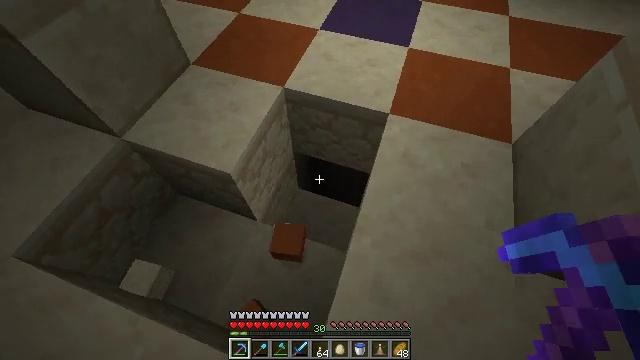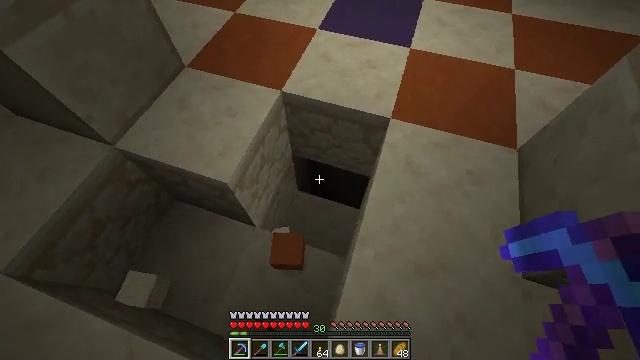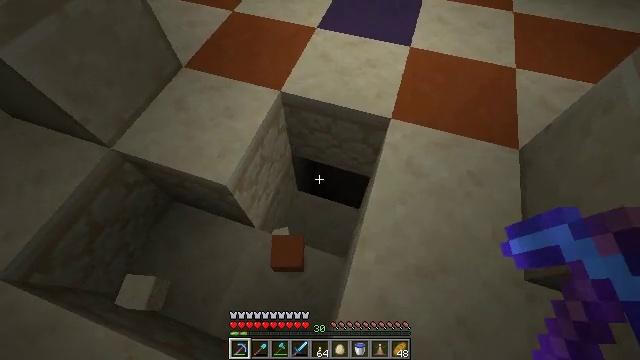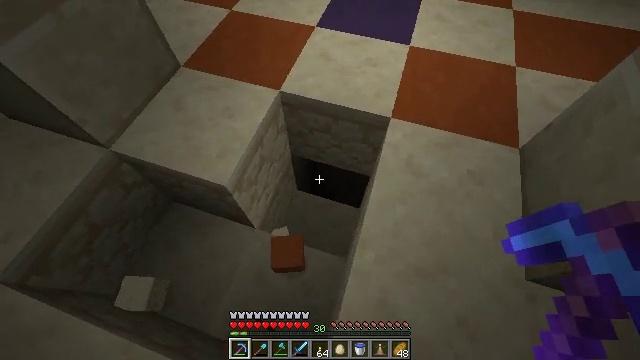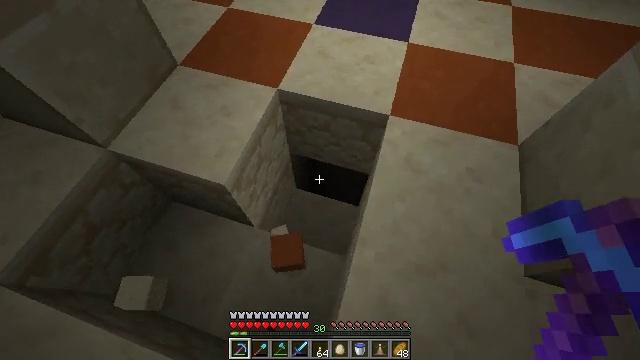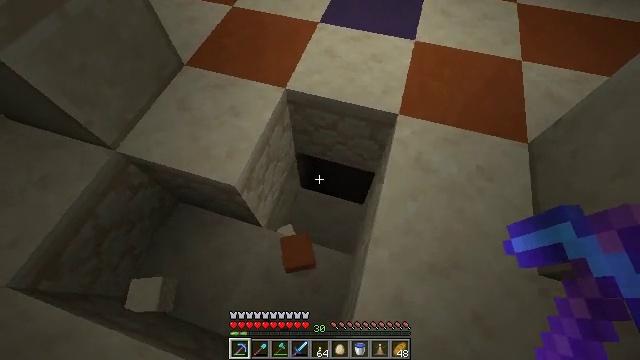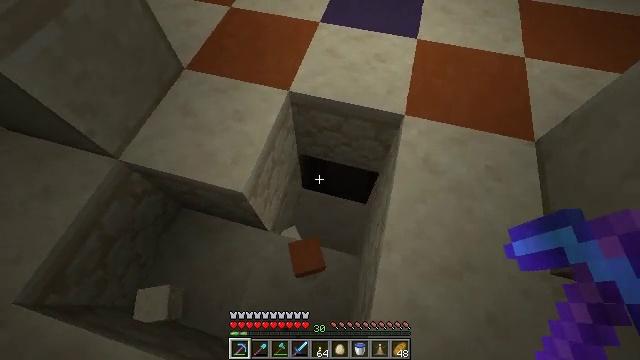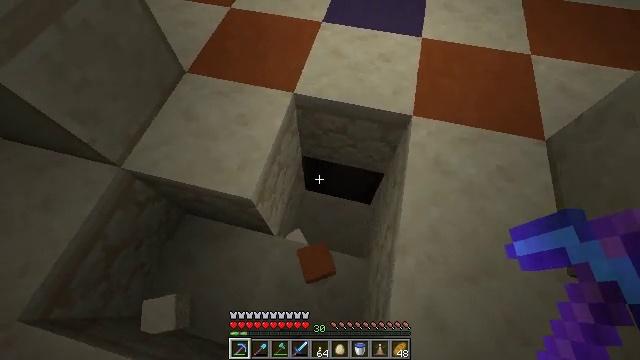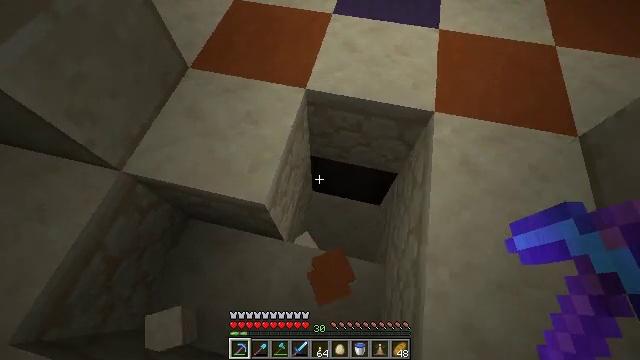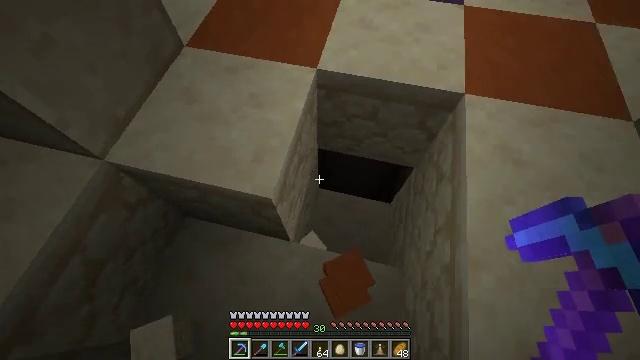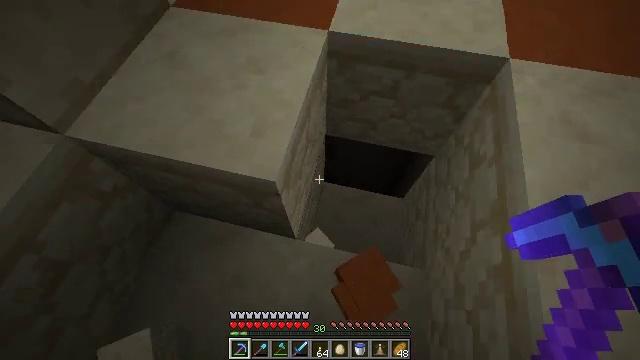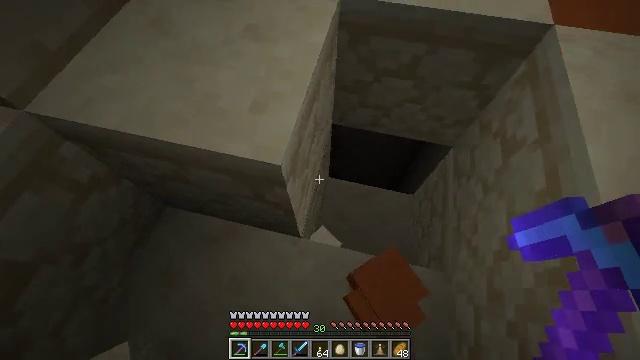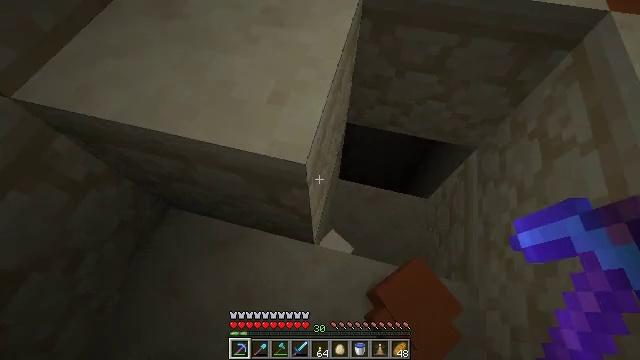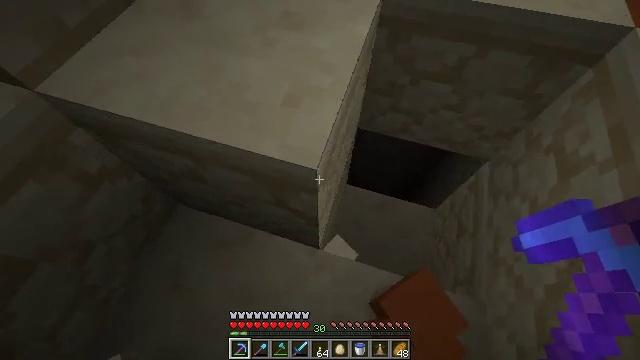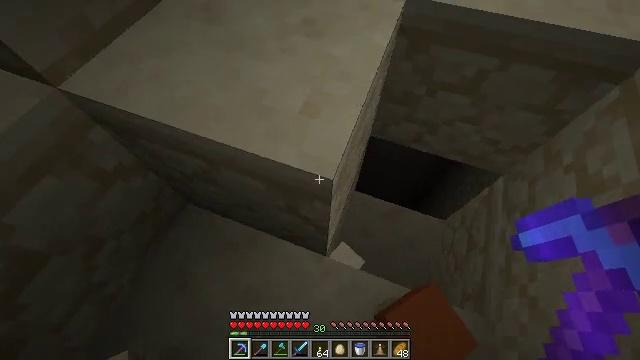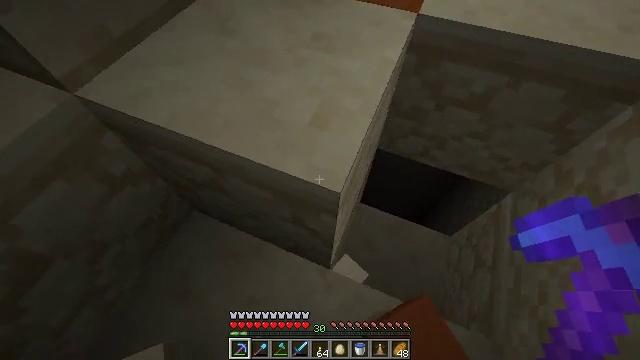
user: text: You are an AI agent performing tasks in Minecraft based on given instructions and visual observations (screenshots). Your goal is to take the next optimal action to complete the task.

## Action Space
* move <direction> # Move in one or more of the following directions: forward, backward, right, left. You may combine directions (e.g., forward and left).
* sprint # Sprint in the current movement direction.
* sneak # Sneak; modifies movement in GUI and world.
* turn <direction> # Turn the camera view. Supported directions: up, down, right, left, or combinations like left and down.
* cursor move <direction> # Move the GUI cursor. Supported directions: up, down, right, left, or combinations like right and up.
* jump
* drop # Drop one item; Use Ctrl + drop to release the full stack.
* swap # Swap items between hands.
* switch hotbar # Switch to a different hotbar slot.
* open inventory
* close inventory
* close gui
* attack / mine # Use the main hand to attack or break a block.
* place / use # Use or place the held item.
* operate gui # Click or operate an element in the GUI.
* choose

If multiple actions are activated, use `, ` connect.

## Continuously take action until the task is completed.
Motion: motion action
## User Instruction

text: Mine the sandstone block.
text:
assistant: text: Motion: turn down
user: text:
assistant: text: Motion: no_op
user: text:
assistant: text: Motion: no_op
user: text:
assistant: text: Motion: no_op
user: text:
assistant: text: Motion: move left
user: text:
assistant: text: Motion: move forward and move left, turn right
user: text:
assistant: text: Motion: move forward and move left, turn right
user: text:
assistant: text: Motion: no_op
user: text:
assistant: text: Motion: no_op
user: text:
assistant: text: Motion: no_op
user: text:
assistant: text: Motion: no_op
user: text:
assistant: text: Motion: turn left
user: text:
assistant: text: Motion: turn left
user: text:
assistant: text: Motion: turn left
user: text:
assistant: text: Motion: turn left and up
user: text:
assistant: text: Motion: turn left and up
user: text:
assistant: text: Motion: turn up, attack / mine
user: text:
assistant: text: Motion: attack / mine
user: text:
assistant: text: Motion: attack / mine
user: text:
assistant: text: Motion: attack / mine
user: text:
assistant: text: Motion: turn down, attack / mine
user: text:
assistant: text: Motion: turn down, attack / mine
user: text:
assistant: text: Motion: attack / mine
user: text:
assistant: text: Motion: no_op
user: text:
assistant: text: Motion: no_op
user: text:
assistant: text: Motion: no_op
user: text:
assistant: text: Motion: no_op
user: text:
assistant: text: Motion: no_op
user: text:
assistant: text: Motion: turn down
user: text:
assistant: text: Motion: turn down